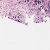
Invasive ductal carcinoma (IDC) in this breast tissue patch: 1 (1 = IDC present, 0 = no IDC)